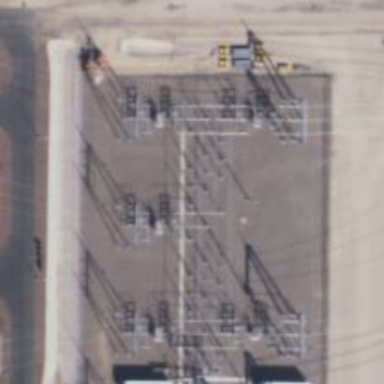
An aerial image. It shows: Switch used for power control.